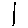
Label: line